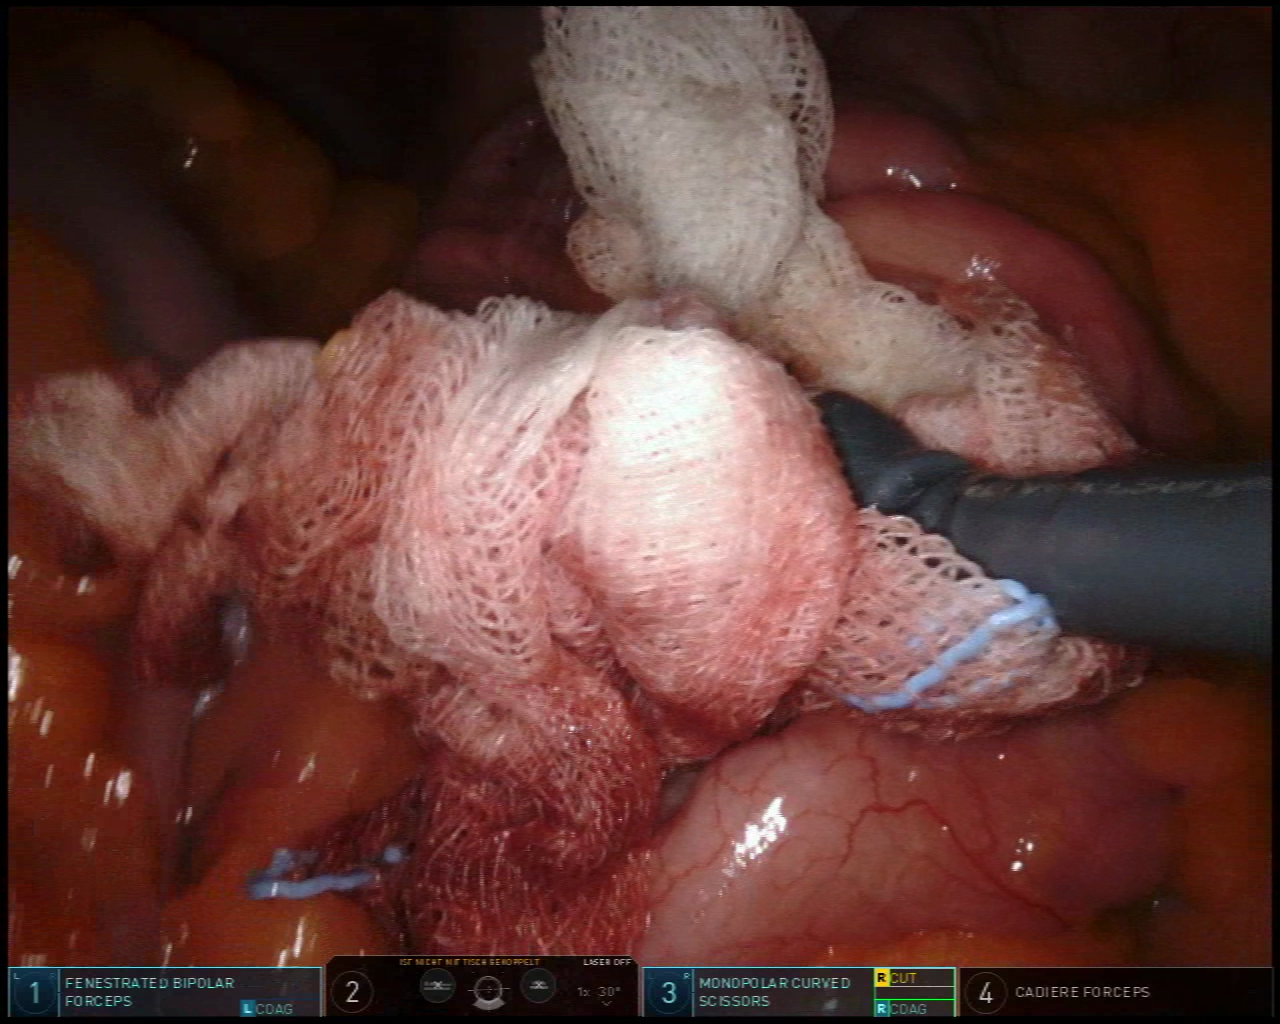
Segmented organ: small_intestine
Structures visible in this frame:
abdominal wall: no
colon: no
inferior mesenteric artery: no
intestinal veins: no
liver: no
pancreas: no
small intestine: yes
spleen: no
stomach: no
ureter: no
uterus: no
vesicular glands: no